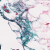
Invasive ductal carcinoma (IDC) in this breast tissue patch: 0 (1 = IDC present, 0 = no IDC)